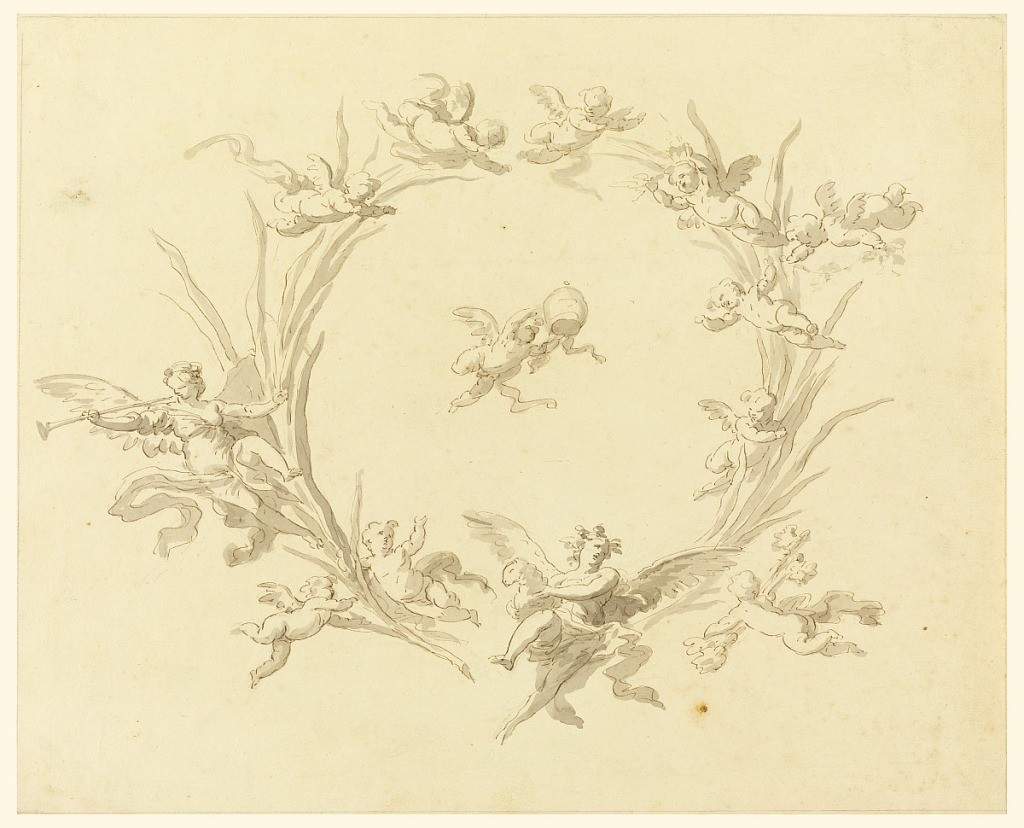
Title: Study for Fresco Decoration, Quirinal Palace, Rome
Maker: Francesco Manno, Italian, 1754 - 1831
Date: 1815–16
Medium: Brush and gray wash, pen and brown ink, black chalk on paper
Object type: Drawing
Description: Ornamental motif with figures and putti bearing papal insignia.